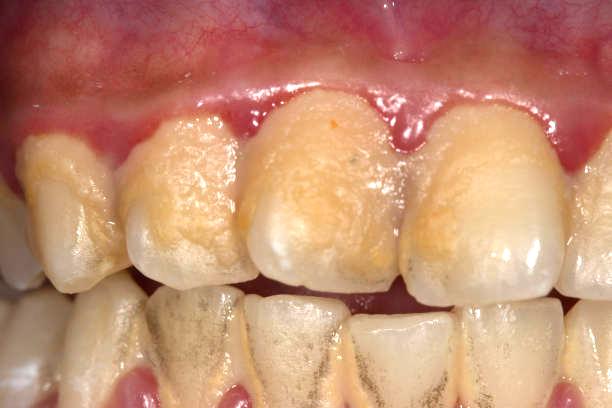
Condition: Gingivitis